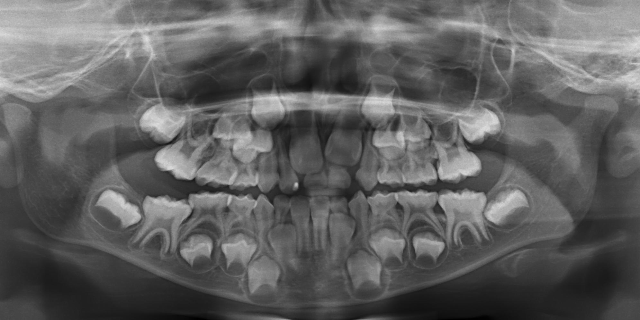
child